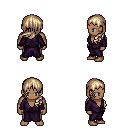
a pixel art fantasy rpg character, male body template, human, dark skin, purple robe, red pants, white blonde left-swept hairstyle, four views (front, back, left, right), 2x2 character sprite sheet, small pixel art, hard edges, no anti-aliasing